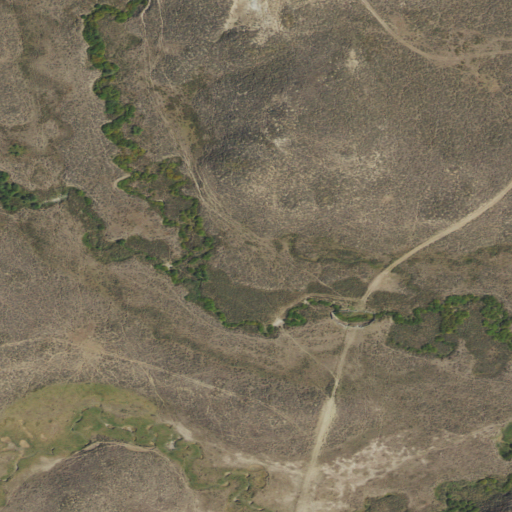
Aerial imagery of valley in Wyoming named Clark Draw containing only shrub